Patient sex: M
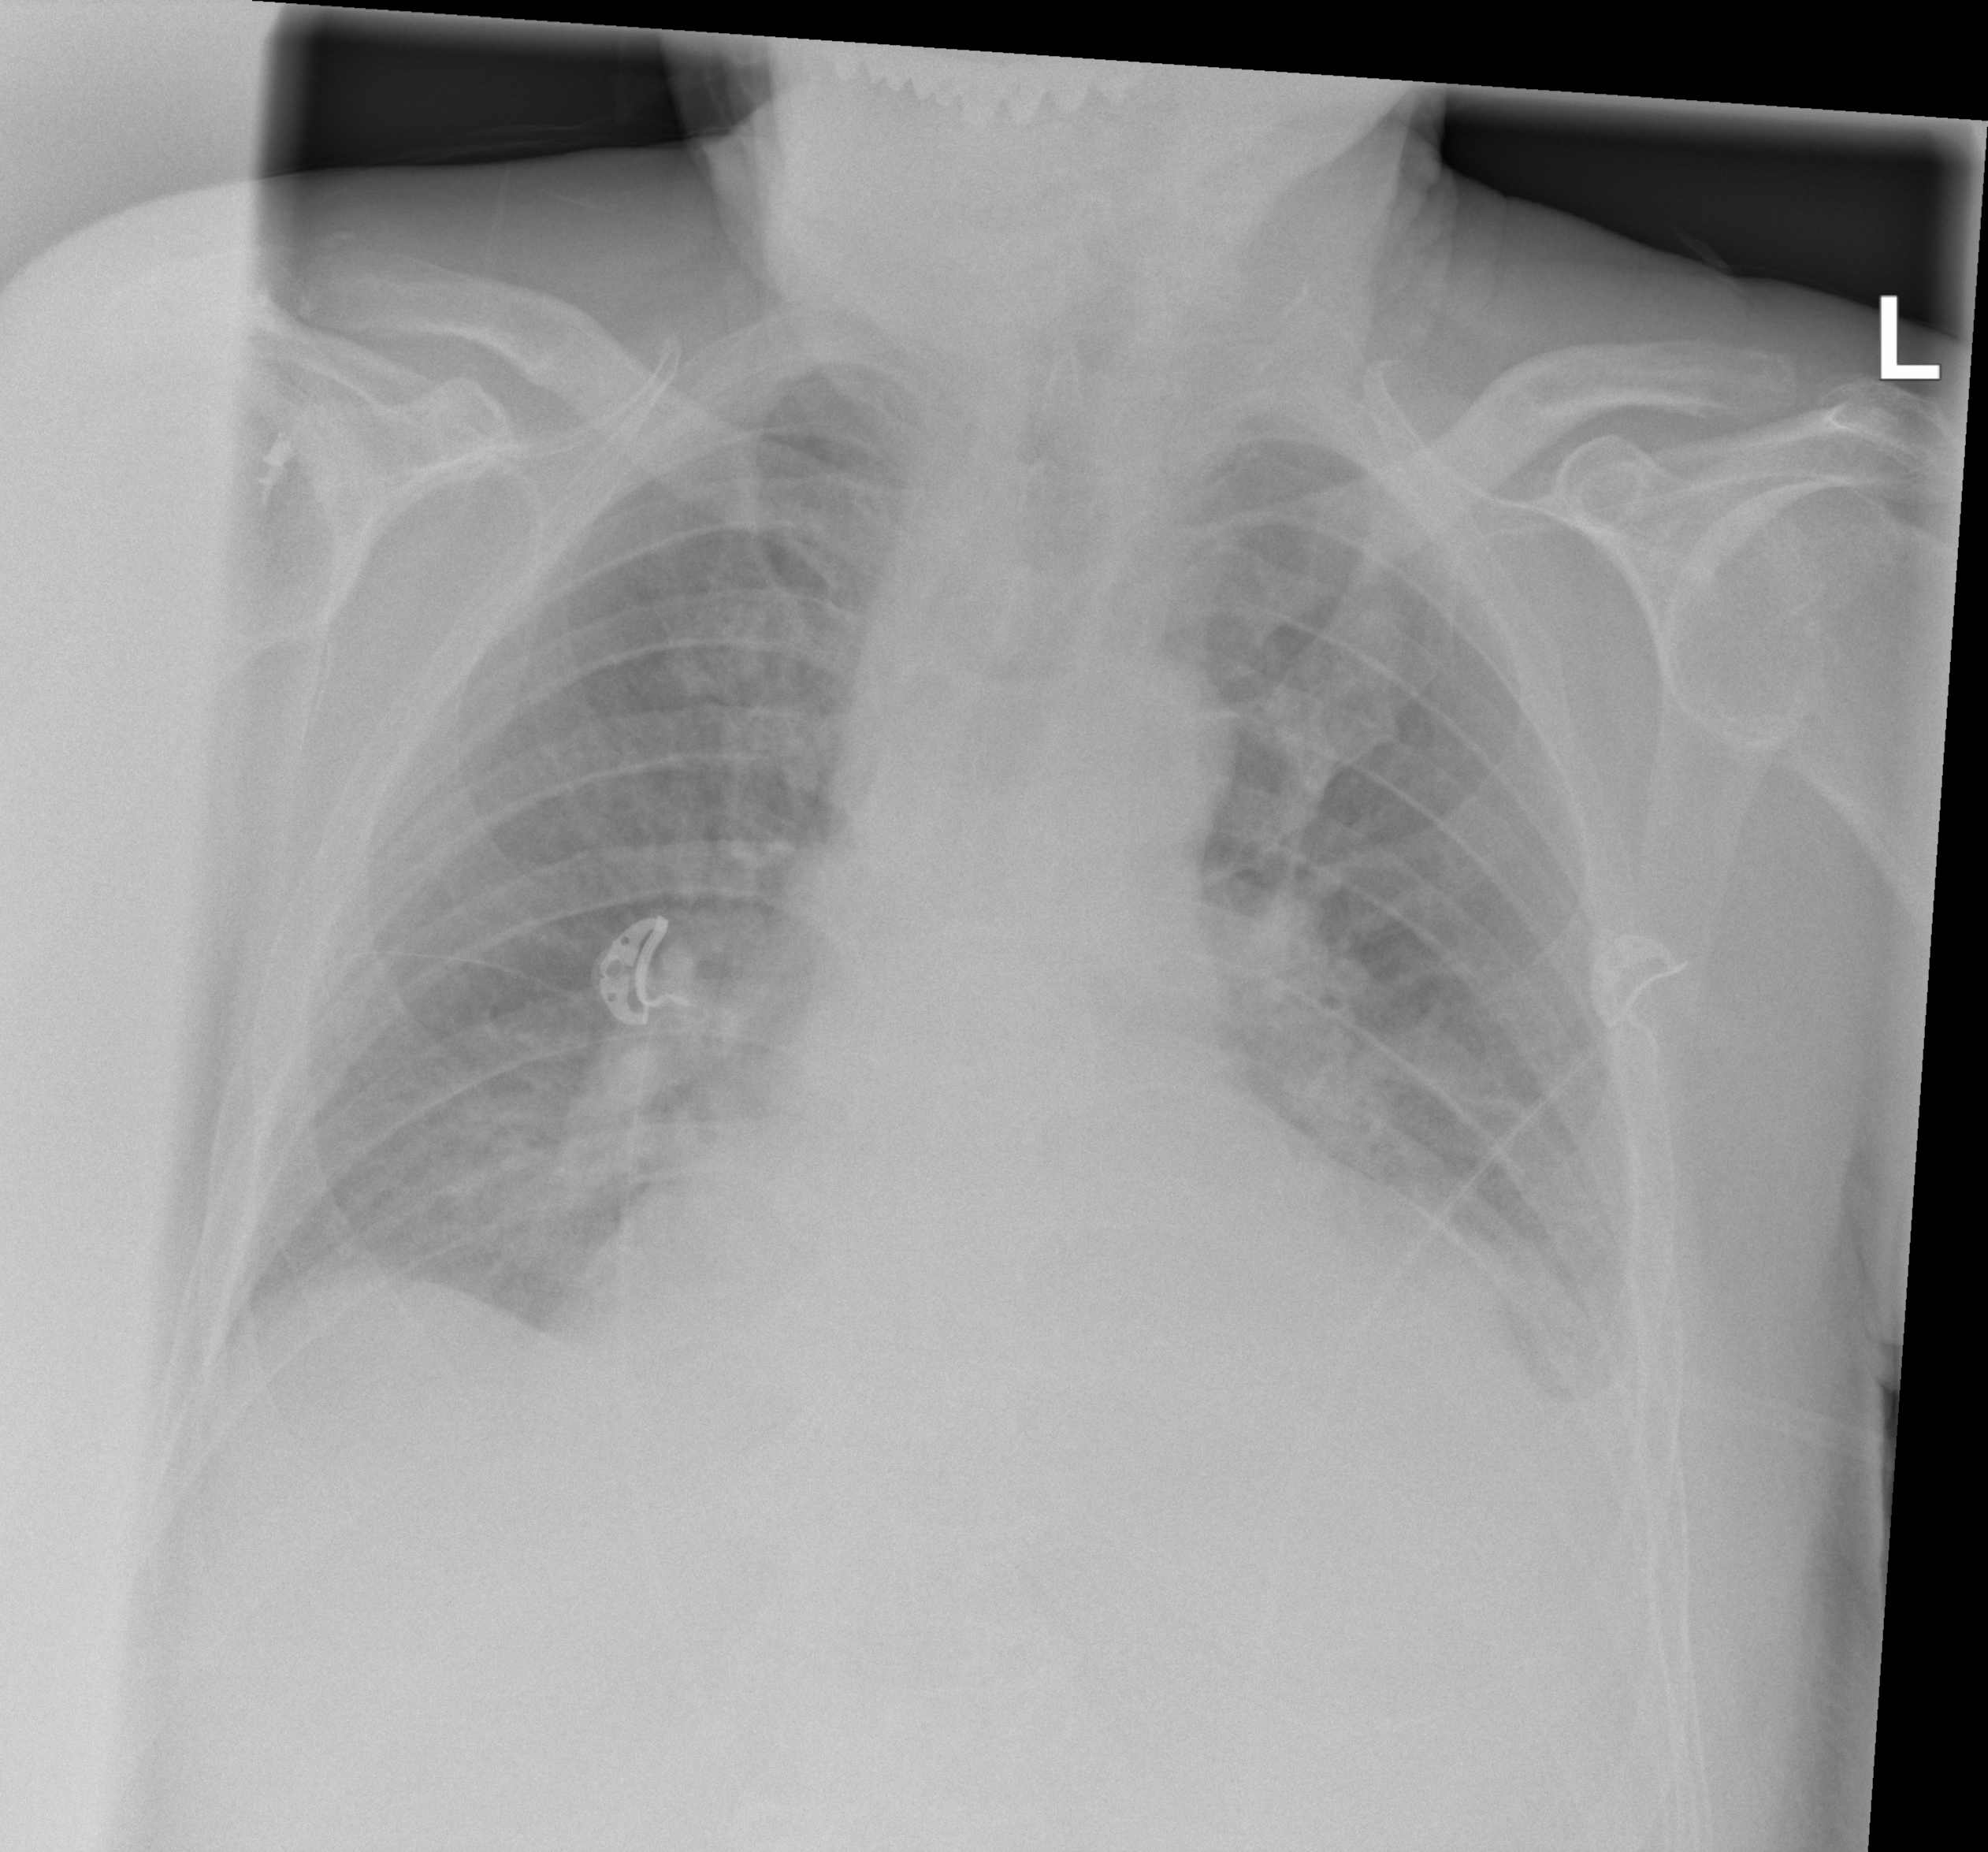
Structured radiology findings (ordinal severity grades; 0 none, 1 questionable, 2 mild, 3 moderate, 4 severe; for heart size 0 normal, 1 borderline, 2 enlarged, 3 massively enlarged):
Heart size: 3
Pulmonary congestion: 2
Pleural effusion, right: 0
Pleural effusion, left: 2
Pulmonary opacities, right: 1
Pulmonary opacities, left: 2
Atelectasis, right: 0
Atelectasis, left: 2